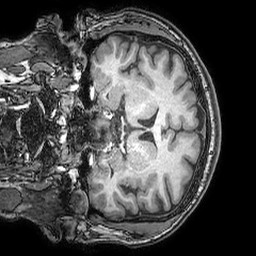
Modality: T1w
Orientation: coronal
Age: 25
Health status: ill
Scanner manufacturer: philips
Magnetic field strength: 3 T
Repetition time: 0.007 s
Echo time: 0.0035 s